Question: Using this idea, I have 4 slots per round (many rounds, paginated). When dragging from a list of people, I want to replace the placeholder and limit the number of items in the list to 4.

So, is it better to use a connected sortable list, or customize the draggable droppable plugins?
I can get the basics, but I'm having trouble making this feel right in that it just feels too much like jQuery-UI sortable list, and not dropping into the slot/replacing the selection-placeholder...
Advice?
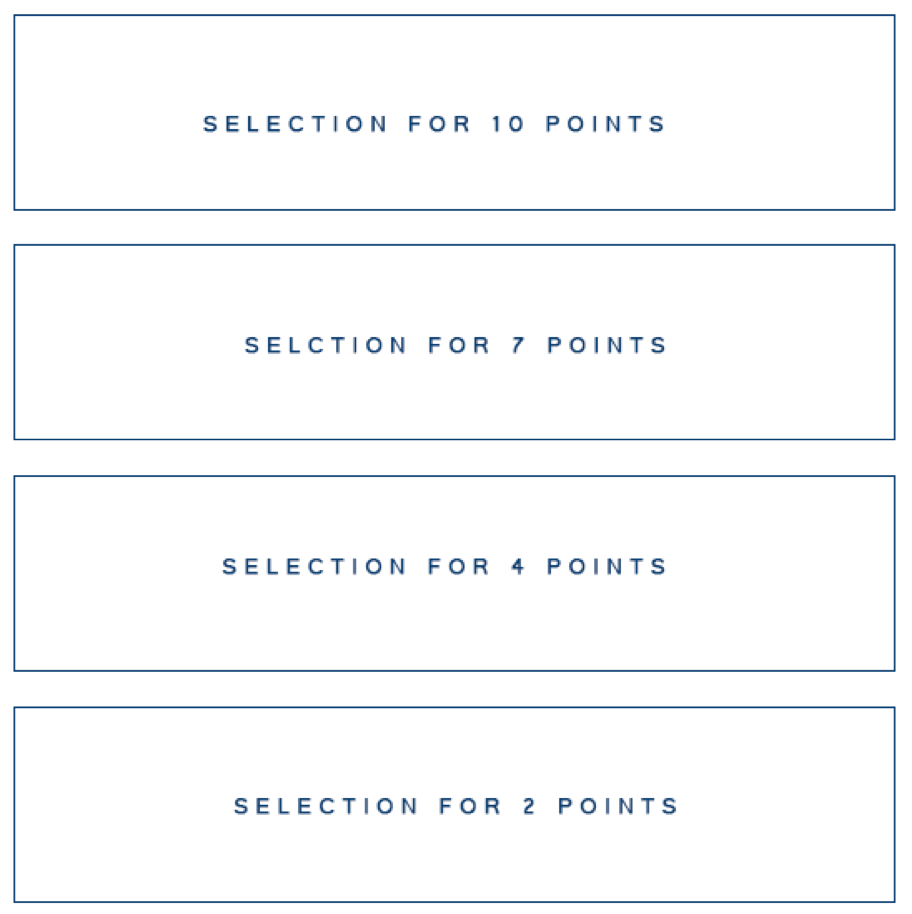
Answer: '''
var sorting = false;
var pickArray = [];
$('.picks-group li').each(function(){
pickArray.push($(this).text());
});
$('.picks-group li').droppable({
drop: function (event, ui) {
if(!sorting)
$(this).text(ui.helper.text()).addClass('done');
}
});
$('#players-list li').draggable({
helper: 'clone',
revert: 'invalid'
});
$('.picks-group').sortable({
start: function (event, ui) {
sorting = true;
},
stop: function (event, ui) {
sorting = false;
},
change: function (event, ui) {
$(this).find('li').not('.ui-sortable-helper').each(function(index){
if(!$(this).hasClass('done'))
$(this).text(pickArray[index]);
});
}
});
$('.picks-group li').mousedown(function(){
if(!$(this).hasClass('done'))
return false;
});
'''
Example:
<URL>